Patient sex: M
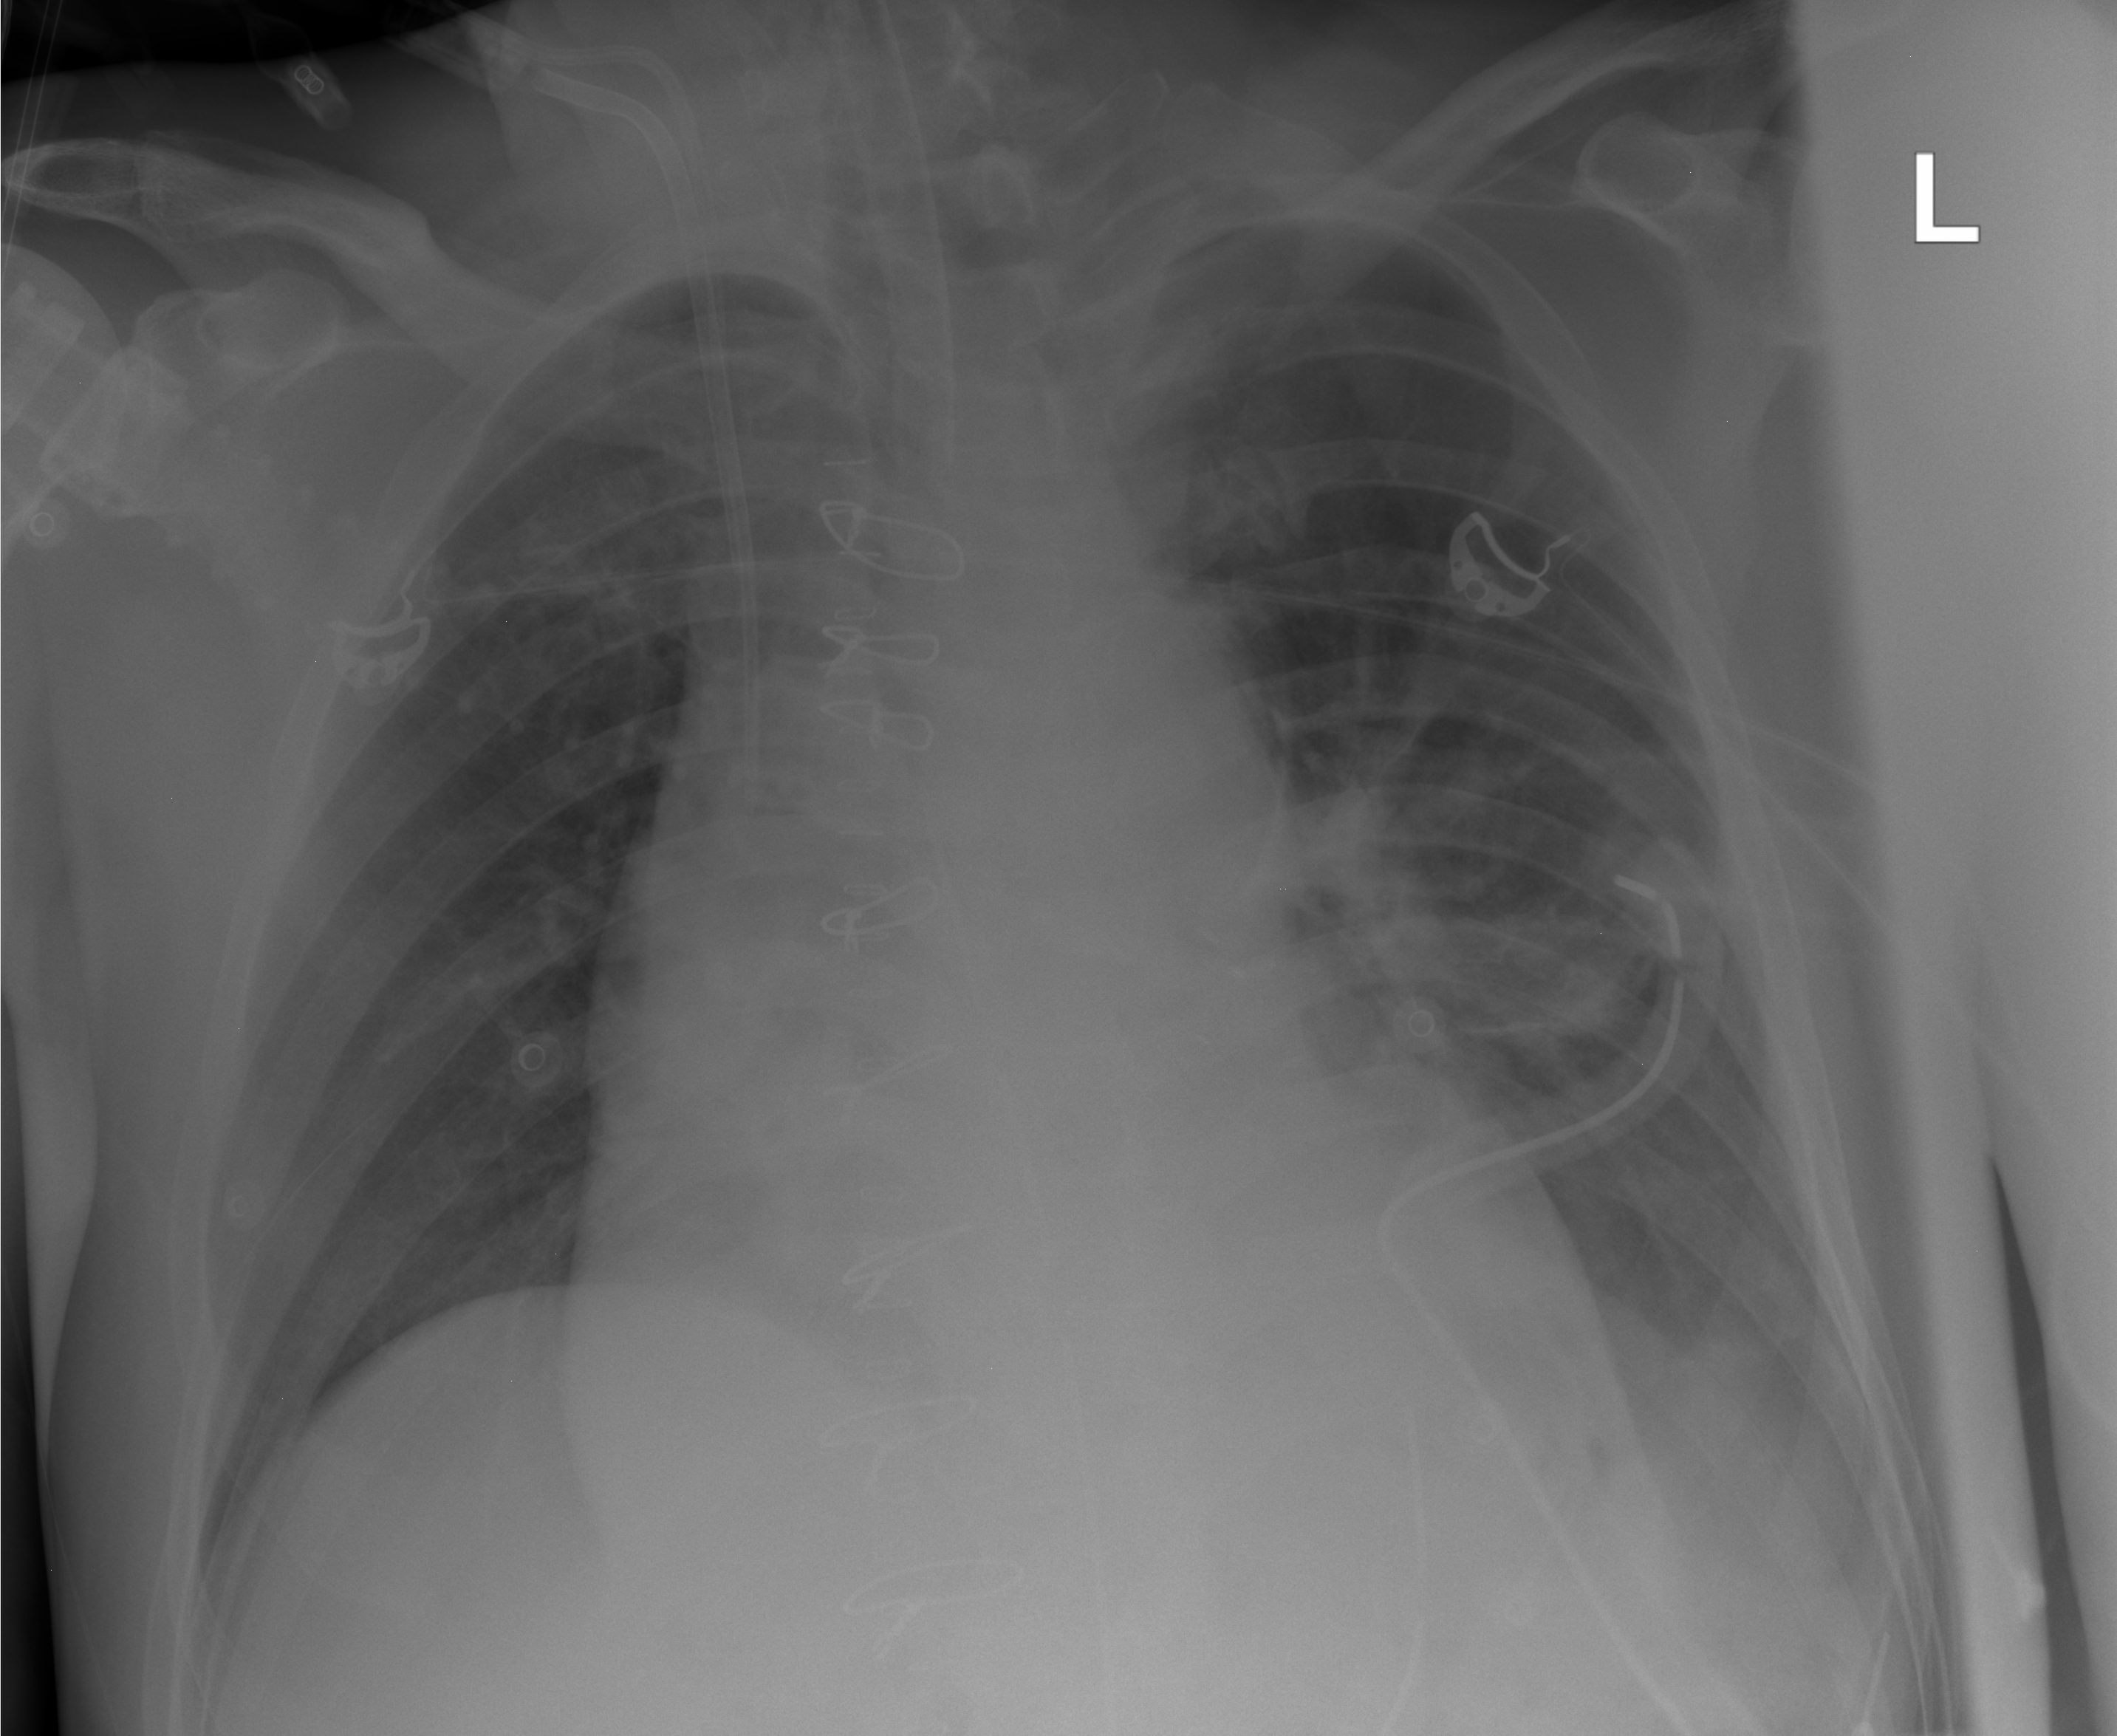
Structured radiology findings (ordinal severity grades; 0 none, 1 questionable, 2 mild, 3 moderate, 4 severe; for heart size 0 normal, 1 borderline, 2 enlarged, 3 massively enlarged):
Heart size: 2
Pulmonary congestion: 2
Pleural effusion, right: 0
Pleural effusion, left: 2
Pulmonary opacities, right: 0
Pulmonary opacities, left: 2
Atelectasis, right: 0
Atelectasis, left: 0